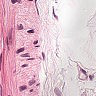
Metastatic tissue present: no